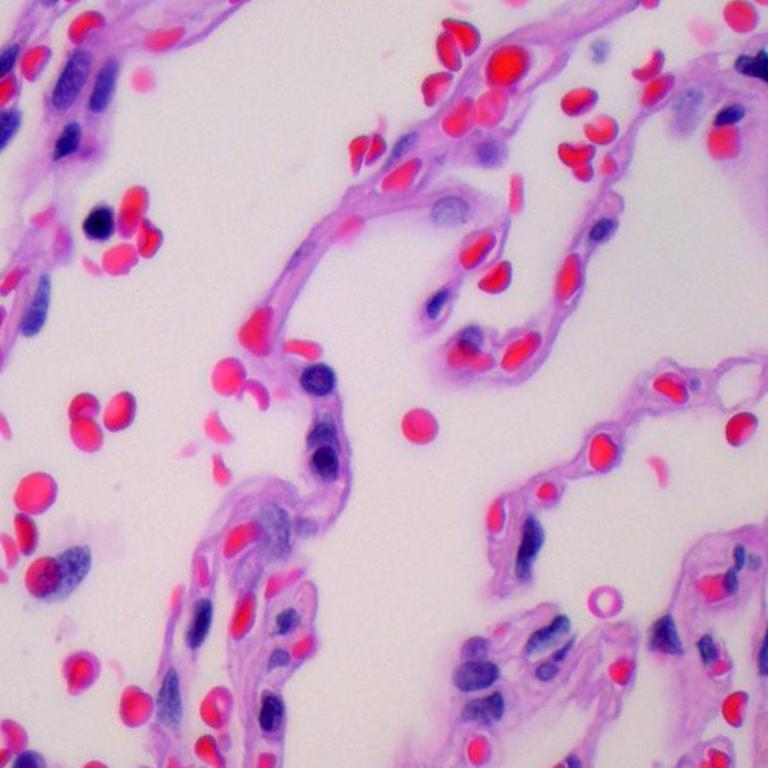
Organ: lung
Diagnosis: benign